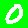
Digit: 0